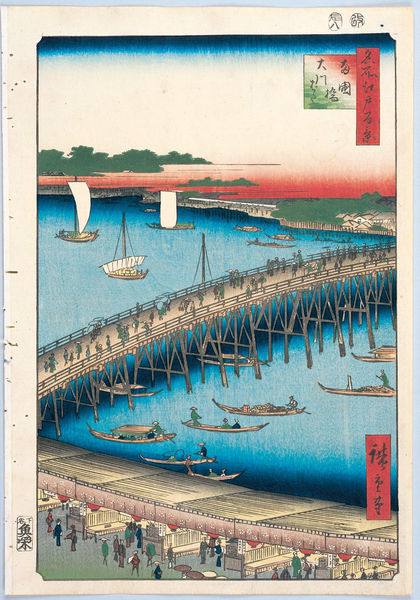
Titel: 100 berühmte Ansichten von Edo
Künstler: Utagawa Hiroshige
Schlagwörter: blau, himmel, wasser, bäume, fluss, grün, menschen, ufer, pfeiler, rot, brücke, boot, boote, holzschnitt, japan, schrift, fischer, markt, japanisch, asien, stände